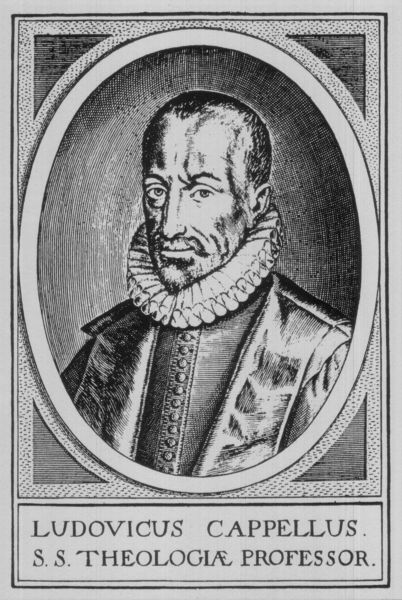
Titel: Bildnis des Lodewijk Cappellus (eig. Louis Cappel)
Institution: (Seriendruck)
Schlagwörter: kopf, mann, weiß, grau, hintergrund, mund, nase, ohr, profil, schwarz, stirn, blick, alt, bart, jacke, jung, augen, falten, gesicht, kragen, rahmen, bildnis, hals, halskrause, herr, portrait, porträt, gewand, haare, mantel, kinn, lippen, schulter, kreis, oval, rund, holzschnitt, schrift, wangen, grafik, graphik, ausdruck, rand, falte, ernst, inschrift, glanz, glatze, knöpfe, knopfleiste, weste, lider, name, medaillon, religion, linie, druck, schraffur, stich, titel, schwarzweiß, beschriftung, krause, spitzbart, schläfe, stirnglatze, halbprofil, leder, wams, gelehrter, wichtig, mandel, kupferstich, ludwig, latein, lateinisch, schwrz, professor, typenschrift, seriendruck, forschend, druckbuchstaben, theologe, flaten, ludovicus, bidlnis, gelehrt, mnn, gelerhter, theologie, ovalmedaillon, sirn, freundliche, cappellus, ludovucus cappellus, theologieprofessor, ludwig kappel, stickk, theoleoge, lucovicus cappellus, ludovicus cappellus, professorenporträt, geheinratsecken, capellus, thelogie, kuze haare